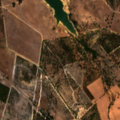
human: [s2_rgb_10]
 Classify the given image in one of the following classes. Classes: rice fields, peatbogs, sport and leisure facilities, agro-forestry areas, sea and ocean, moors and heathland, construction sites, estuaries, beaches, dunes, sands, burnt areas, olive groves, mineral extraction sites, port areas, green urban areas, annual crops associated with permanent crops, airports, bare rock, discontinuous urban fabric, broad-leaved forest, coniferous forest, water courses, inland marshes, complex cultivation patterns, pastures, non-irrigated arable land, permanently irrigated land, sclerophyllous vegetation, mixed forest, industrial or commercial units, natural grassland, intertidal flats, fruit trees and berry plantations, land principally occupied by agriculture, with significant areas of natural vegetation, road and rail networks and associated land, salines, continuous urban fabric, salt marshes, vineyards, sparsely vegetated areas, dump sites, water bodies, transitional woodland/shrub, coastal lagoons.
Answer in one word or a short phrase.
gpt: non-irrigated arable land, broad-leaved forest, transitional woodland/shrub, water bodies